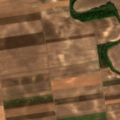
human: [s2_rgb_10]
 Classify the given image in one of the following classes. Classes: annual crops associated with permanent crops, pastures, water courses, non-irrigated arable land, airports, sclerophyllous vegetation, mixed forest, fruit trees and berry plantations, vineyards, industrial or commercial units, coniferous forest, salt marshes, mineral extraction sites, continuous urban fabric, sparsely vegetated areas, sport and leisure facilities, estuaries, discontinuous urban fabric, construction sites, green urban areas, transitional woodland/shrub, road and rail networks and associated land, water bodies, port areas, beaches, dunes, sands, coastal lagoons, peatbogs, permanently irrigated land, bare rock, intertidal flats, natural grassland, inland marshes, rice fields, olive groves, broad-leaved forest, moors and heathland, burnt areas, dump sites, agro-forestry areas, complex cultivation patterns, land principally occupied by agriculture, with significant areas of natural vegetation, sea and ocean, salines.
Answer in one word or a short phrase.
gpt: non-irrigated arable land, transitional woodland/shrub